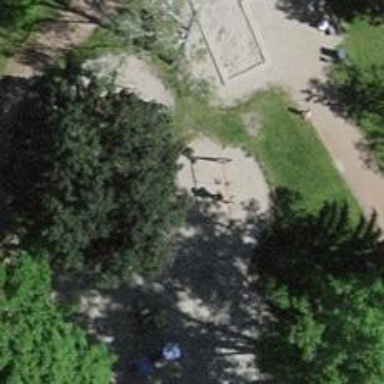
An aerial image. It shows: Playground area for leisure land.